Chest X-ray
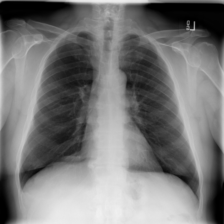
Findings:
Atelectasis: negative
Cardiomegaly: negative
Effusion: negative
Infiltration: positive
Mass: negative
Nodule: negative
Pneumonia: negative
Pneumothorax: negative
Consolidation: negative
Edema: negative
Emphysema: negative
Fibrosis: negative
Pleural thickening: negative
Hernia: negative